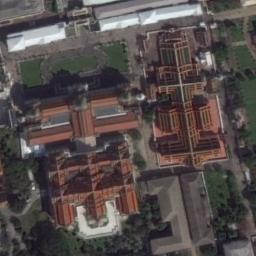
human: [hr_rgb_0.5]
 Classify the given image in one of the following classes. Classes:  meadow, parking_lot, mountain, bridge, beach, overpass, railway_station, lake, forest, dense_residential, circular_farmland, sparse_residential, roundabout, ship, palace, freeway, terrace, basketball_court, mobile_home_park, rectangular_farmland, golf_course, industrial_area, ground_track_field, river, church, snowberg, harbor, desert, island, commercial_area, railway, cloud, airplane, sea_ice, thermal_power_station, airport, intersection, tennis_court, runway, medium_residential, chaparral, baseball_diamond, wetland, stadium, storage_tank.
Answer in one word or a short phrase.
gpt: palace